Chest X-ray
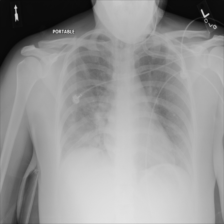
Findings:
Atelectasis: negative
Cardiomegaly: negative
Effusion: negative
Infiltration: positive
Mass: negative
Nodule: positive
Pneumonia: negative
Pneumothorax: negative
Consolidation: negative
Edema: negative
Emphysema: negative
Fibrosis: negative
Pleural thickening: negative
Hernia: negative